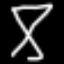
Label: hourglass